Question: I would be really thankful if you could explain to me how to traverse this tree (preferably in javascript):

in such order: 1-3-8 | 4-6-3-8 | 7-6-3-8 | 13-14-10-8
The mocked data can look like this:
'''
let tree = {
'parent': {
'immediate child': {
'post immediate child'
}
'second immediate child': {
'second post immediate child'
}
}
}
function goUpTheTree(tree) {
}
'''
Any help would be very appreciated...
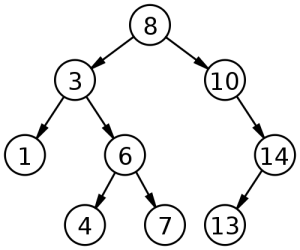
Answer: Basically you could store the path of the nodes and if a node is found without any left or right branches, you take the path as value.
'''
function getBottomUp(node, path) {
path = [node.value].concat(path || []);
if (!node.left && !node.right) {
console.log(JSON.stringify(path));
return;
}
node.left && getBottomUp(node.left, path);
node.right && getBottomUp(node.right, path);
}
var tree = { value: 8, left: { value: 3, left: { value: 1 }, right: { value: 6, left: { value: 4 }, right: { value: 7 } } }, right: { value: 10, right: { value: 14, left: { value: 3 } } } };
getBottomUp(tree);
'''